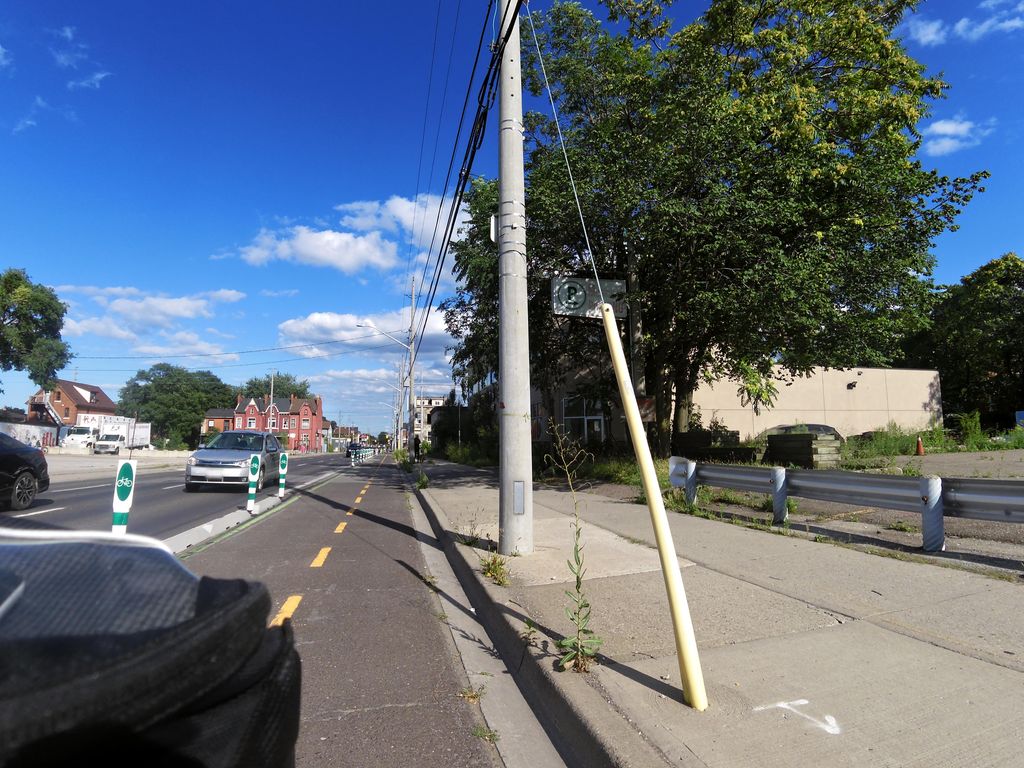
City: hamilton